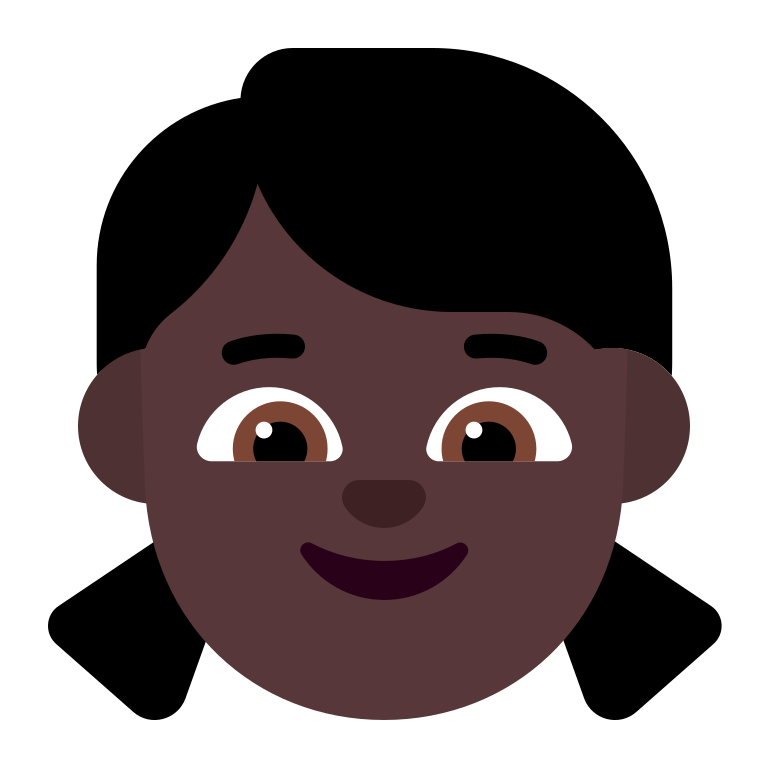
girl flat dark